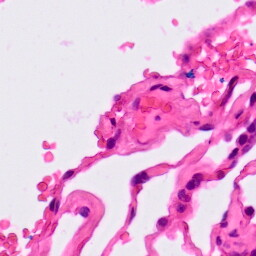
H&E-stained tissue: Lung